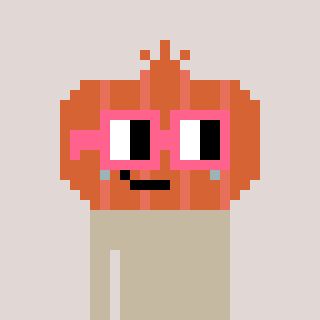
a pixel art character with square pink glasses, a onion-shaped head and a peachy-colored body on a warm background